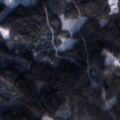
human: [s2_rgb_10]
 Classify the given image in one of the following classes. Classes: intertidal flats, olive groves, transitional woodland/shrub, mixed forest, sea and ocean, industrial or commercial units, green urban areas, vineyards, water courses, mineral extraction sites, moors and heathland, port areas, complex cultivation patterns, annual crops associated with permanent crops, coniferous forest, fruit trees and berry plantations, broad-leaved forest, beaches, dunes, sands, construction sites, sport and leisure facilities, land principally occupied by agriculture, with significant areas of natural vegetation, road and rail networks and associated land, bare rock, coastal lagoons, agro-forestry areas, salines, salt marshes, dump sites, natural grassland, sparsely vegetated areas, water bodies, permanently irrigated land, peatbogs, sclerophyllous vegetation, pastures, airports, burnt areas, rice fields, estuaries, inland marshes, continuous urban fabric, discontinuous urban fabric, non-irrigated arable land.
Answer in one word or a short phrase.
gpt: coniferous forest, mixed forest, transitional woodland/shrub